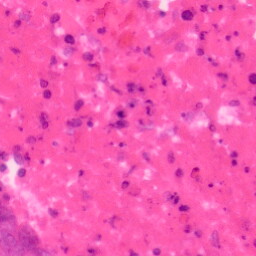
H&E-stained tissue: Colon